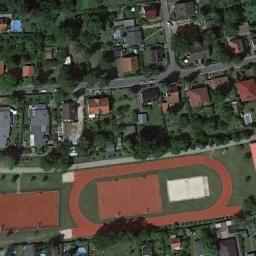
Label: ground_track_field